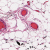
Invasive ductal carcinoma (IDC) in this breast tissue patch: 0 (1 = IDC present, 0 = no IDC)